Свет от объекта, находящегося на расстоянии $d_0=2.28~\text{м}$ от линзы $L$ фотокамеры, чётко фокусируется на фотоплёнке $P$ на расстоянии $L=12.0~\text{см}$ позади линзы. Между линзой и фотоплёнкой перпендикулярно оптической оси помещают плоскопараллельную стеклянную пластинку толщиной $AB=0.90~\text{см}$ с коэффициентом преломления $n=1.50$ на расстоянии $8.0~\text{см}$ от фотоплёнки, как показано на рисунке. Линзу считайте тонкой собирающей, используйте параксиальное приближение.
Найдите, на каком расстоянии $L_1$ от линзы будет находиться изображение объекта после внесения пластинки.
На какое расстояние $d_1$ от линзы надо поместить объект, чтобы изображение снова возникало точно на фотоплёнке?
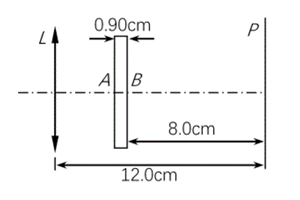
Ответ: $$L_1=12.3~\text{см}.$$
Ответ: $$d_1=4.45~\text{м}.$$
Темы:
T, Оптика, Геометрическая оптика, Китайские, Линзы